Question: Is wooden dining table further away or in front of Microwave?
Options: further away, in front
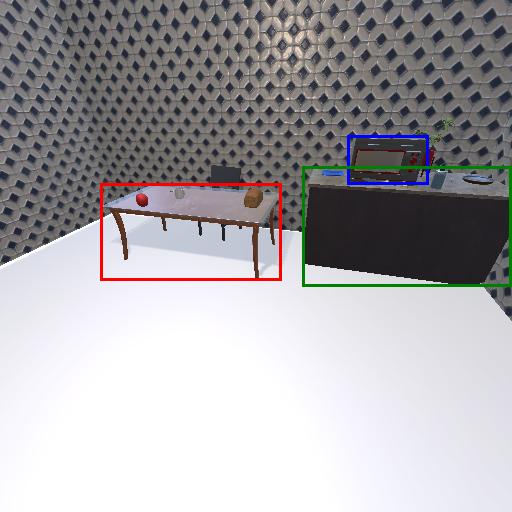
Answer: further away